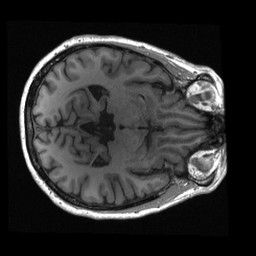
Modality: T1w
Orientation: axial
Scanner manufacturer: siemens
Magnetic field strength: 3 T
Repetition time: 2.3 s
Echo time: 0.00285 s